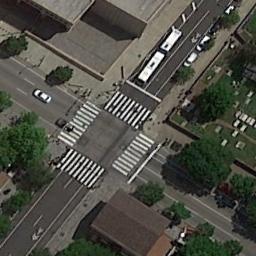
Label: intersection